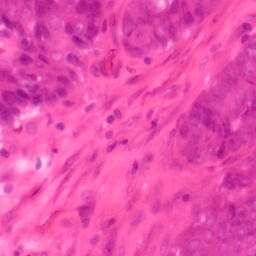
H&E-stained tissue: Colon